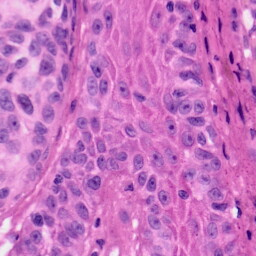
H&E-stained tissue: Skin